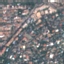
Label: Residential